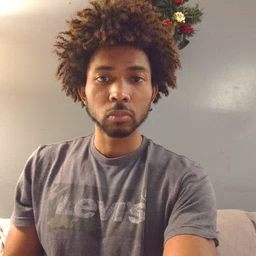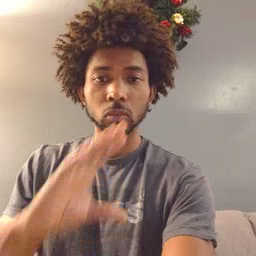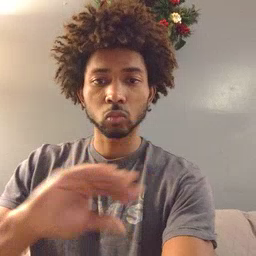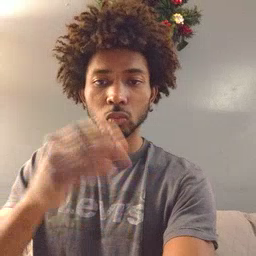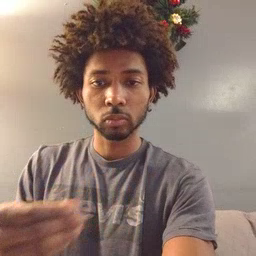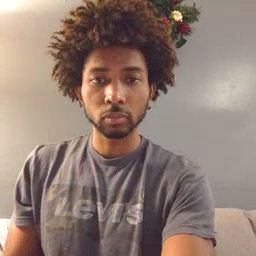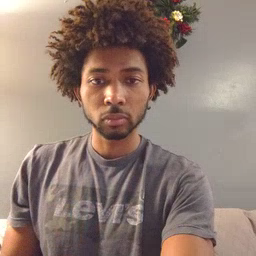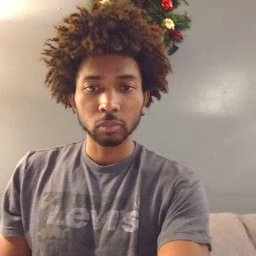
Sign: story